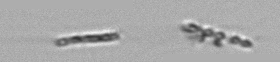
Label: Chaetoceros